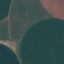
Label: AnnualCrop